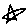
Label: star